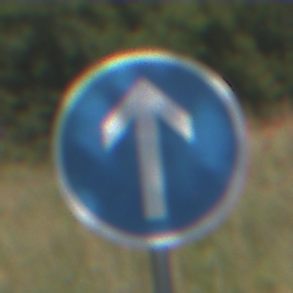
Verkehrszeichen: VorgeschriebeneFahrtrichtungGeradeaus
Umgebung: Outdoor, Nature
Tageszeit: Midday
Wetter: Clear
Licht: Natural
Jahreszeit: NotSpecified
Kontrast: HighContrast